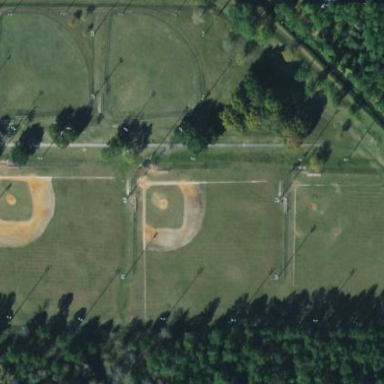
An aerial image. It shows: Baseball pitch for leisure land.